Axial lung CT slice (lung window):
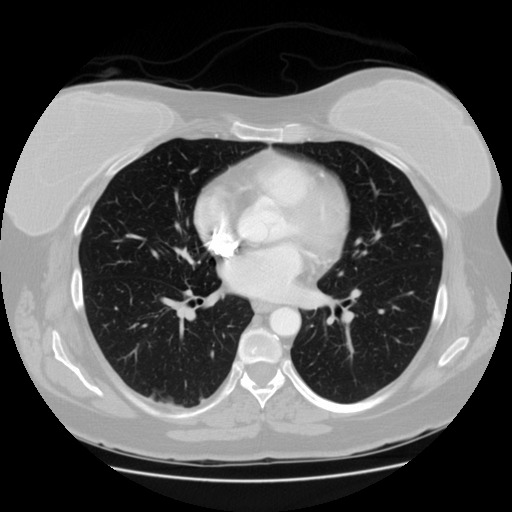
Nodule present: no